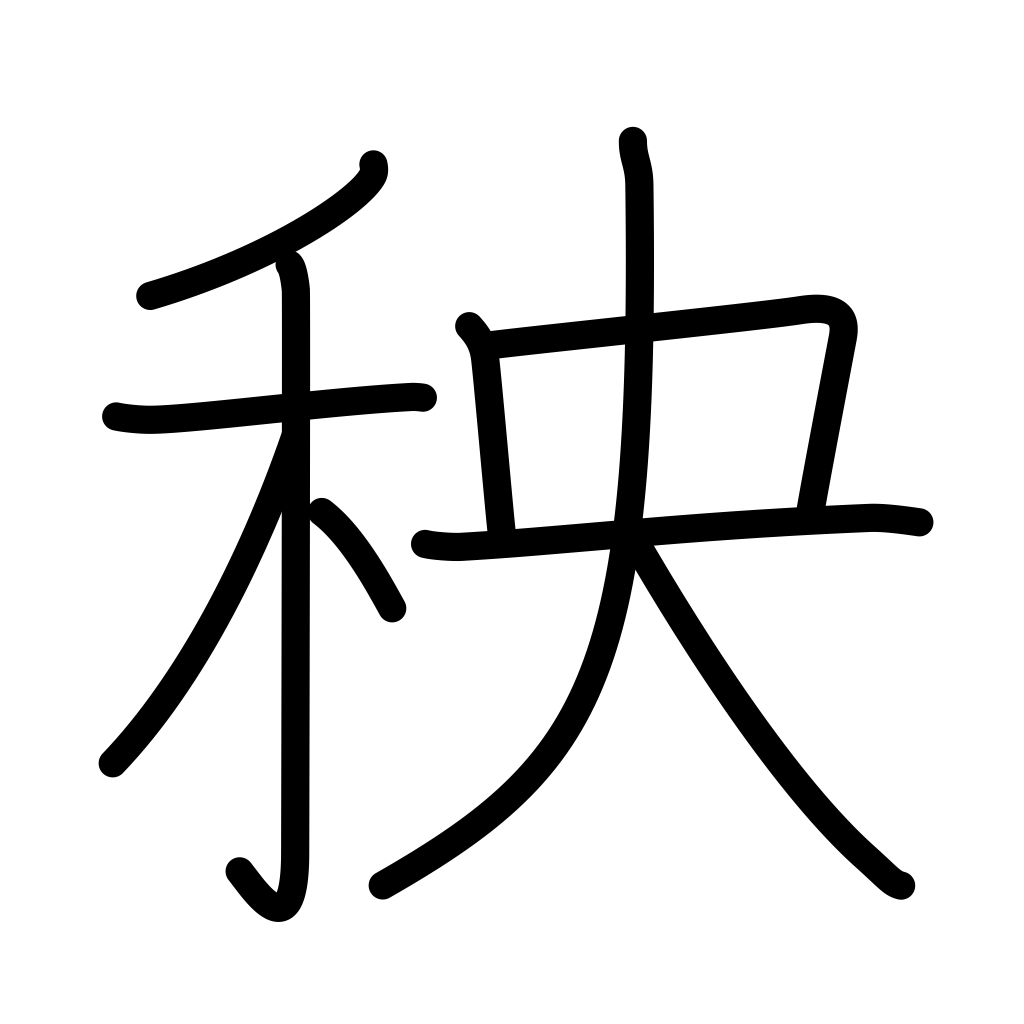
Meaning: rice, seedlings